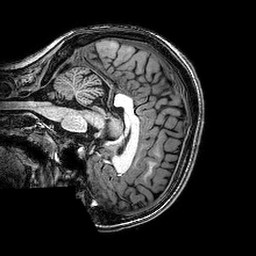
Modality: T1w
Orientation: sagittal
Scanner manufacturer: philips
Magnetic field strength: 3 T
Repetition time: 0.00821 s
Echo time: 0.00376 s